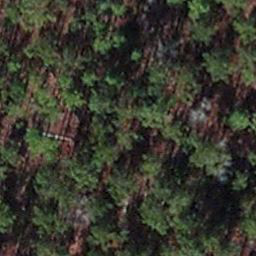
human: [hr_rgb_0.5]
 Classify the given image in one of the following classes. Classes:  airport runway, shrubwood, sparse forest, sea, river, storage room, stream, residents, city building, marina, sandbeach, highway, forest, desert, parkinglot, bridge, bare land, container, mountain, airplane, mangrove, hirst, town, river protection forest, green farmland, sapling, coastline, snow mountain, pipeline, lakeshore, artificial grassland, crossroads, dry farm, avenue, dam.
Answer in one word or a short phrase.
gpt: sapling